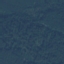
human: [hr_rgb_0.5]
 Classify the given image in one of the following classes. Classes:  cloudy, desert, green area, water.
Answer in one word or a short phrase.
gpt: green area